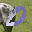
Label: 0